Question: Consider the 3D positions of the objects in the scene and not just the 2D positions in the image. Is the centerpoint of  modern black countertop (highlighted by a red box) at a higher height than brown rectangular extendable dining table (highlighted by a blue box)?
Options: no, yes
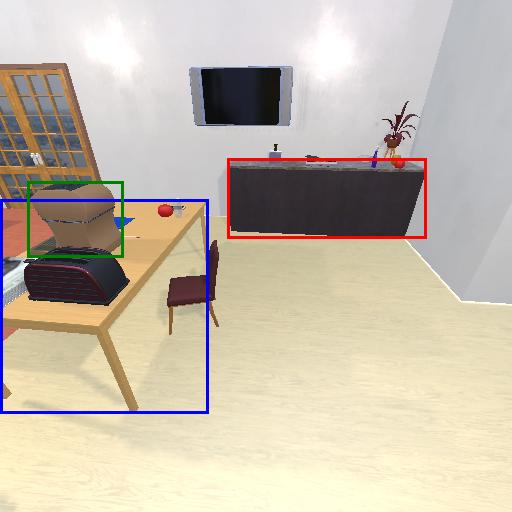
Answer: no